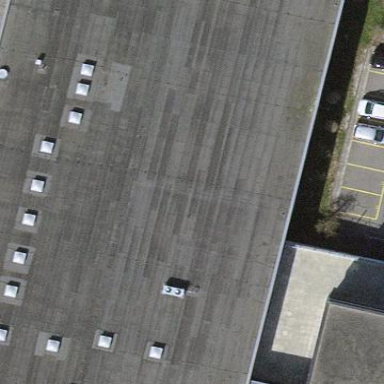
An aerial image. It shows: Industrial building.